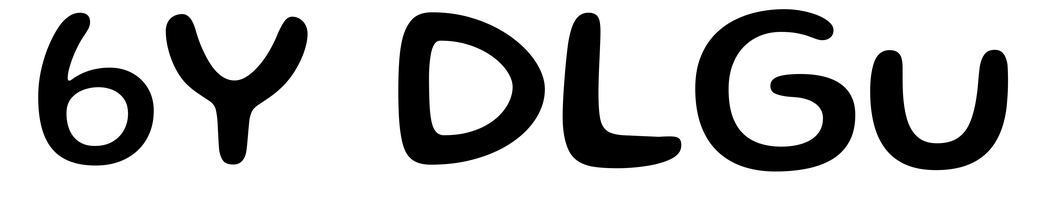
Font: Gluten_Regular